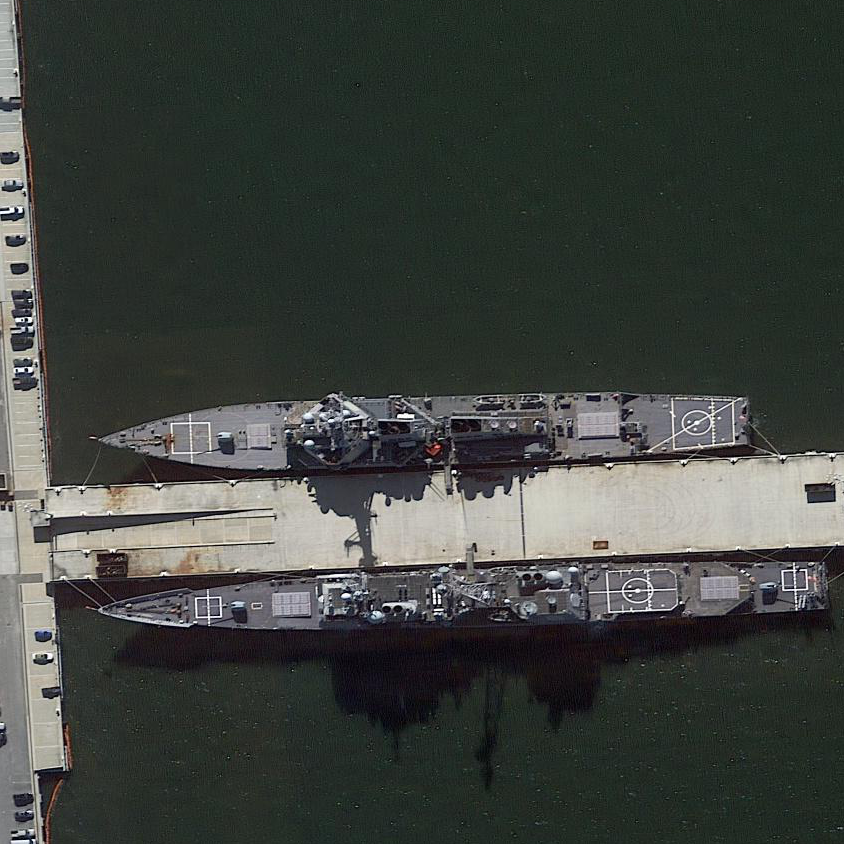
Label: destroyer